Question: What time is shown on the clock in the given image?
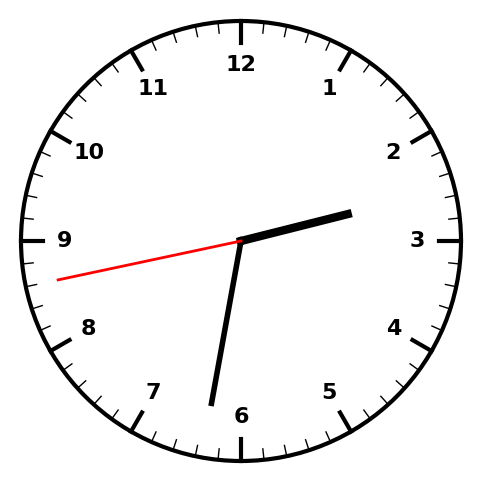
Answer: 02:31:43